【题型】填空题　【知识点】平面几何　【难度】easy
如图，$AB$是$\odot C$的弦，直径$MN \perp AB$于点$O$，$MN=10$，$AB=8$，如图以$O$为原点建立坐标系．我们把横纵坐标都是整数的点叫做整数点，则线段$OC$长是\underline{\qquad\qquad}，$\odot C$上的整数点有\underline{\qquad\qquad}个．

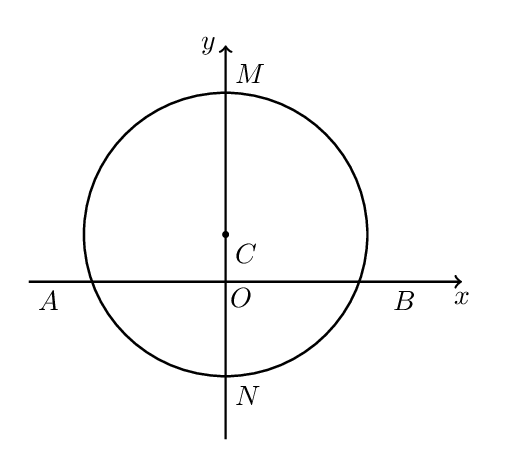
【解答】
\raggedright
\textbf{【答案】} \quad 3 \quad 12
\textbf{【分析】}过$C$作直径$UL \parallel x$轴，连接$AC$，根据垂径定理求出$AO=BO=4$，根据勾股定理求出$OC$，再得出答案即可．
\textbf{【详解】}解：过$C$作直径$UL \parallel x$轴，

连接$CA$，则$AC=\dfrac{1}{2}\times 10=5$，
$\because MN$过圆心$C$，$MN \perp AB$，$AB=8$，
$\therefore AO=BO=4$，$\angle AOC=90^\circ$，
由勾股定理得：$CO= \sqrt{AC^2 - AO^2} = \sqrt{5^2 - 4^2}=3$，
$\therefore ON=5-3=2$，$OM=5+3=8$，
即$A(-4, 0)$，$B(4, 0)$，$M(0, 8)$，$N(0, -2)$，
同理还有弦$QR=AB=8$，弦$WE=TS=6$，且$WE$、$TS$、$QR$都平行于$x$轴，
$Q(-4, 6)$，$R(4, 6)$，$W(-3, 7)$，$E(3, 7)$，$T(-3, -1)$，$S(3, -1)$，$U(-5, 3)$，$L(5, 3)$，
即共12个点，
故答案为：3；12．
\textbf{【点睛】}本题考查了垂径定理、勾股定理和坐标与图形的性质，能找出符合条件的所有点是解此题的关键．
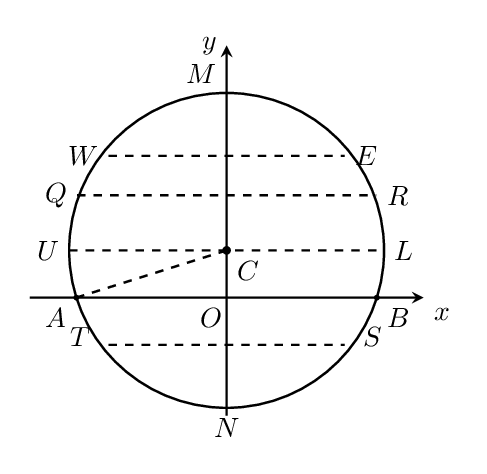